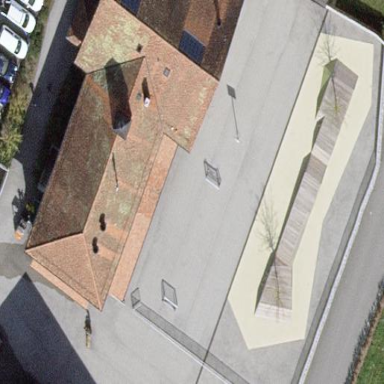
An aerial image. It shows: School.